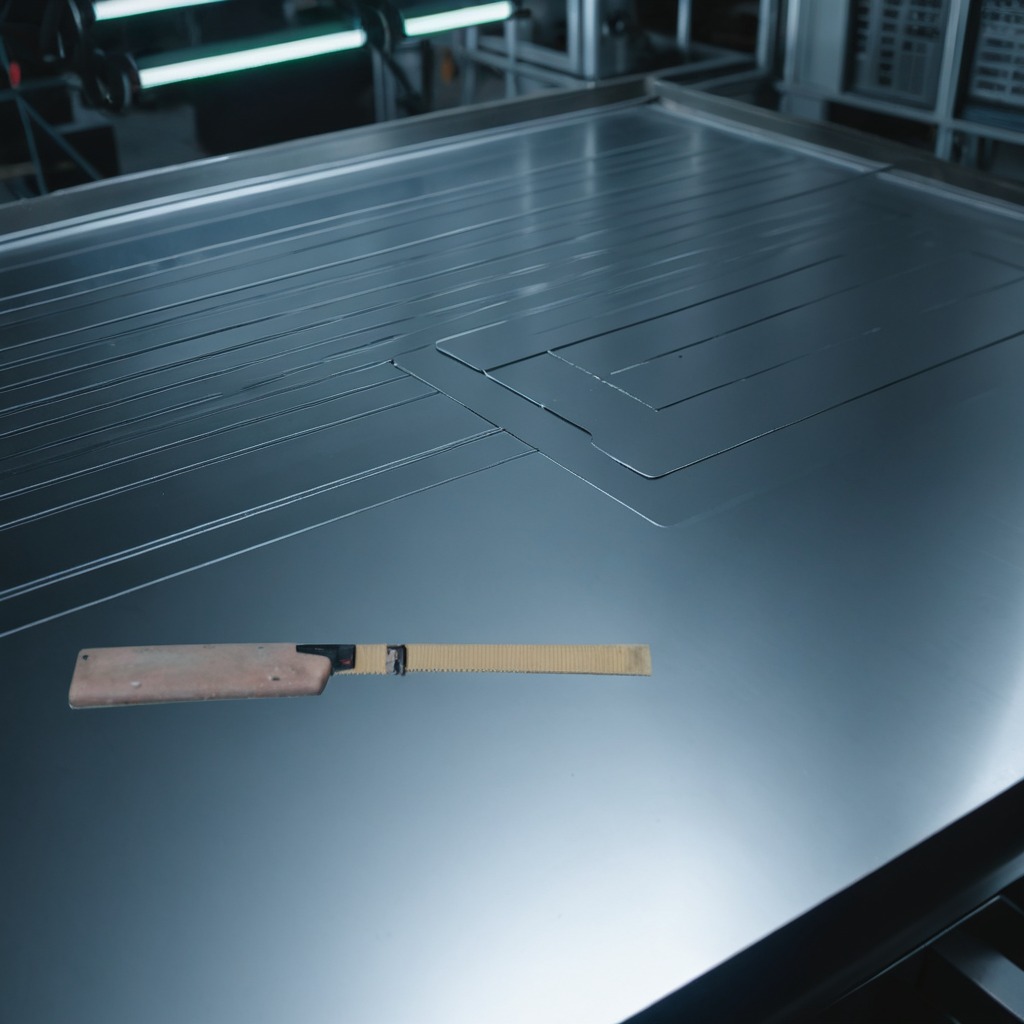
A metal saw is lying on the metal table in a machine shop under fluorescent lights.